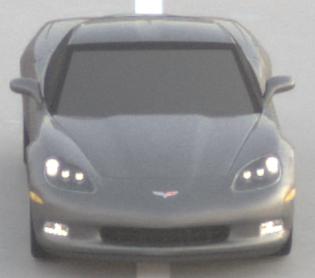
Make: Chevrolet
Model: Corvette Coupé
Detailed model: Corvette (C6) Coupé
Model produced from: 2005/02
Model produced until: 2008/03
Doors: 3
Color: gray
Road condition: dry road
Daytime: sunrise or sunset
Contrast: low contrast